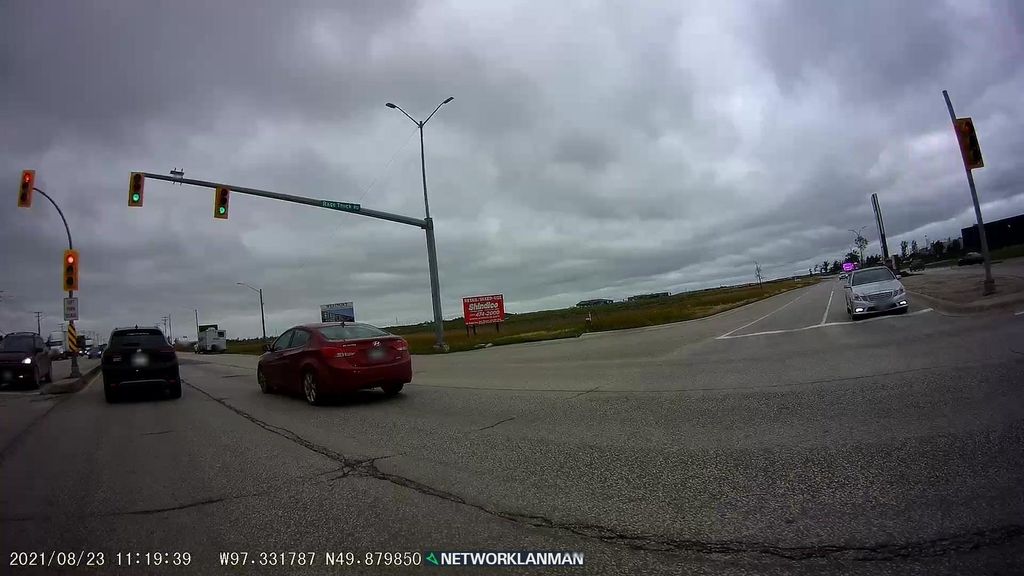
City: winnipeg